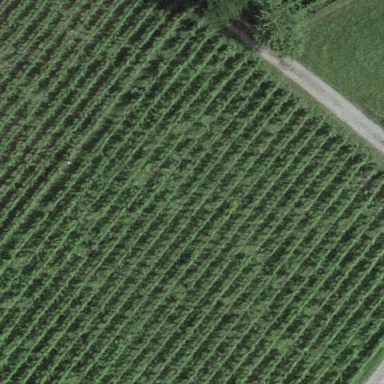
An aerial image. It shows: Vineyard growing grapes.